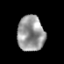
Tissue: prostate
Cell type: T cells
Senescence score: 0.3606
Nuclear area (px): 943
Mean DAPI intensity: 150.666